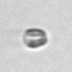
Label: nanoplankton_mix